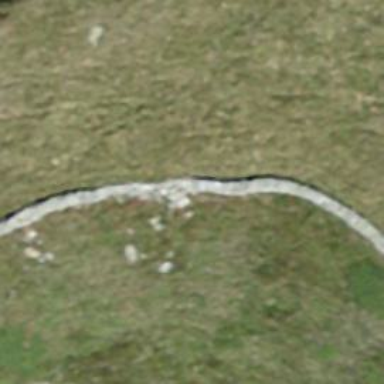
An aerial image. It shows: Wall barrier.